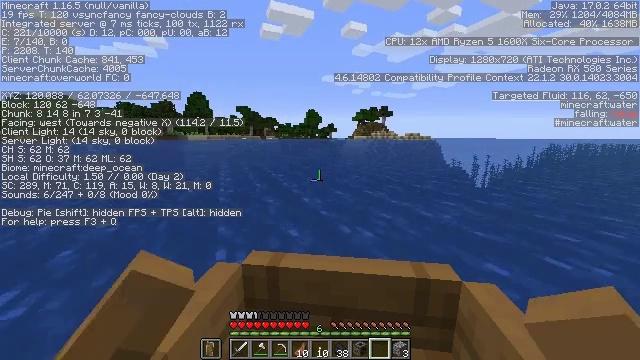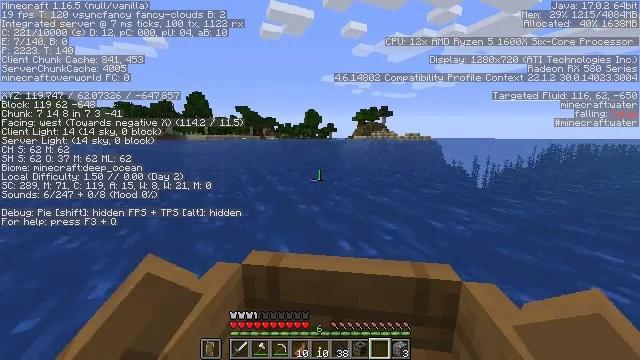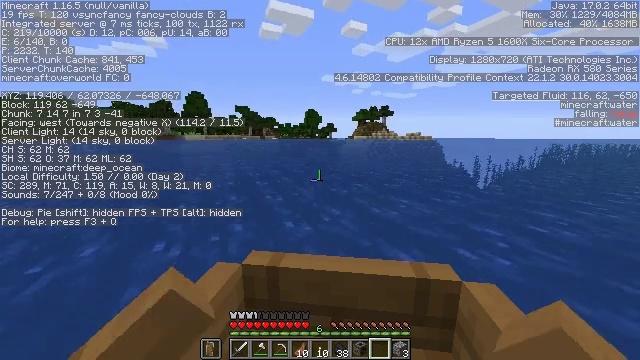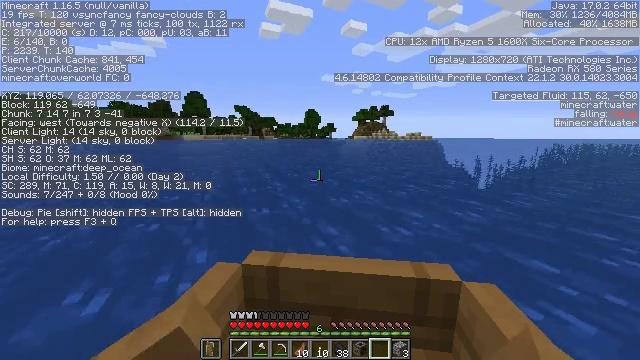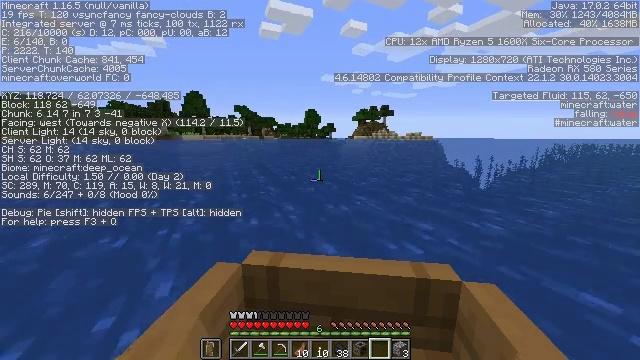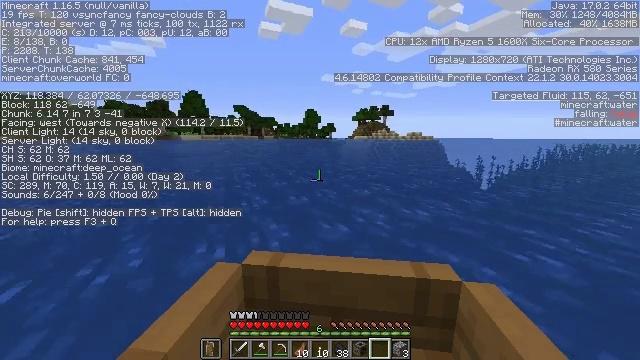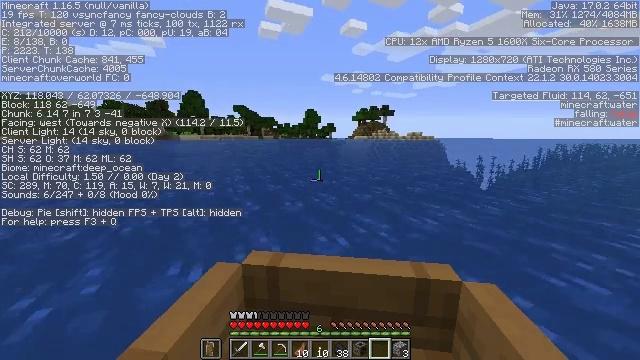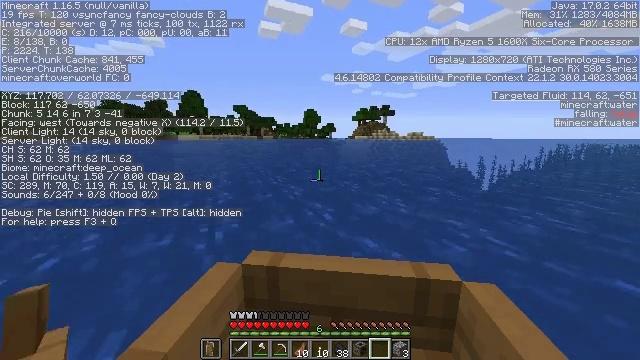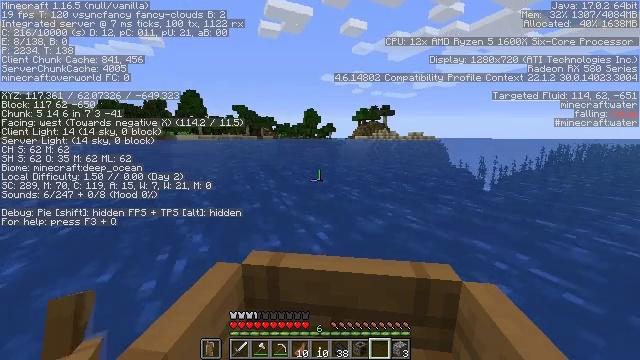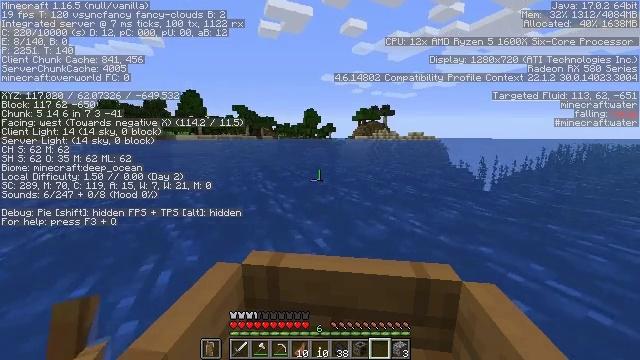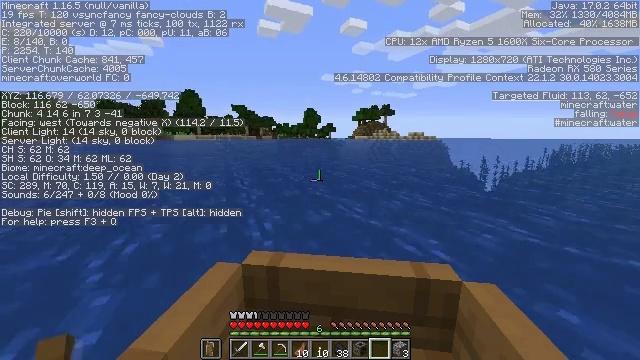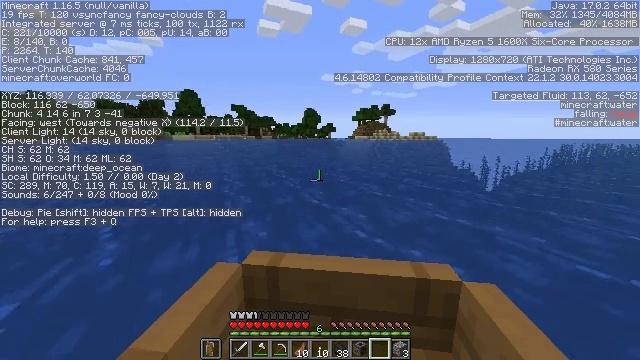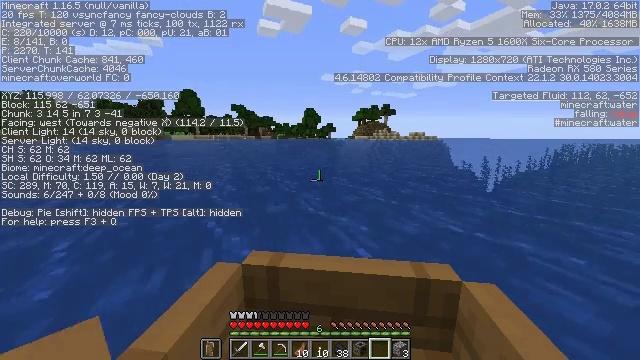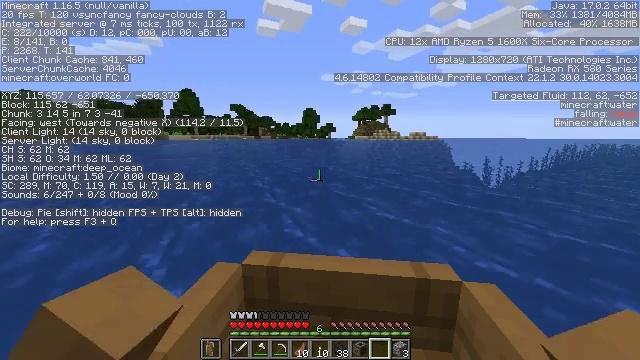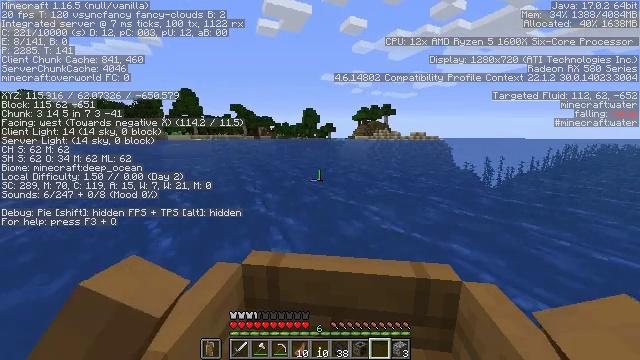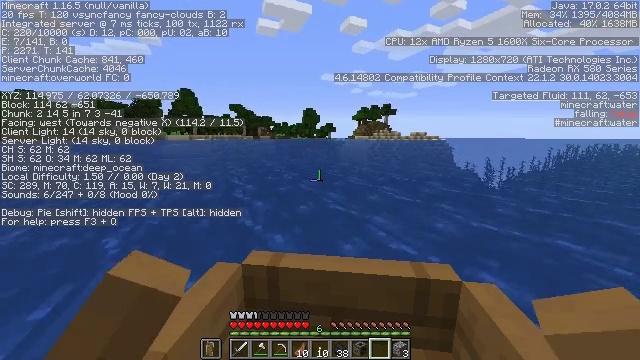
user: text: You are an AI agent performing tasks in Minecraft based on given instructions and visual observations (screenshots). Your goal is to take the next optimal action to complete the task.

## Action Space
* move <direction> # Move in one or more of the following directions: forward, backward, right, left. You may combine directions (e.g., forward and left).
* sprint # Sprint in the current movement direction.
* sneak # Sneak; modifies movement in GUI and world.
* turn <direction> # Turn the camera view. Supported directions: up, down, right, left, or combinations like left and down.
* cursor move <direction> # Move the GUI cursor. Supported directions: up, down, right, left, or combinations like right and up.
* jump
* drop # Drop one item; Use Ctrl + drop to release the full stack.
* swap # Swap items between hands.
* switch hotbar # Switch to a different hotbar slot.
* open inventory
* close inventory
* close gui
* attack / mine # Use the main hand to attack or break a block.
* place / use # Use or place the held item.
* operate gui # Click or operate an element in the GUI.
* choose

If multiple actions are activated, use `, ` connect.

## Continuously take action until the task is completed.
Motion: motion action
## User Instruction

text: Break the sugar cane.
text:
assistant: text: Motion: move forward
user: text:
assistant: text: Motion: move forward
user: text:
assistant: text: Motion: move forward
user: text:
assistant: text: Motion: move forward
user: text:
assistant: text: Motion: move forward
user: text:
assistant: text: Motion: move forward
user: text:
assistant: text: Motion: move forward
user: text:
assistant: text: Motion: move forward
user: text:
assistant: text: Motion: move forward
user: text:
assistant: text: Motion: move forward
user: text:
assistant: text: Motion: move forward
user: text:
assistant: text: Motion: move forward
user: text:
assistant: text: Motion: move forward
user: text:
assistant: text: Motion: move forward
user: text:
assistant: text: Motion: move forward
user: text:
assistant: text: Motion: move forward
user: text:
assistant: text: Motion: move forward
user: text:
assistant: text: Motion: move forward
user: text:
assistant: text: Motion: move forward
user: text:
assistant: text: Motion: move forward
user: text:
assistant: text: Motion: move forward
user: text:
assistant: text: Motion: move forward
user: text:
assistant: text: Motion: move forward
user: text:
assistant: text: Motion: move forward
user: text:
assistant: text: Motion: move forward
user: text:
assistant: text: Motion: move forward
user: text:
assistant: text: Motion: move forward
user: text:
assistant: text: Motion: move forward
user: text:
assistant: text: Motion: move forward
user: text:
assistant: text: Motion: move forward